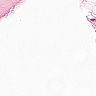
Metastatic tissue present: no